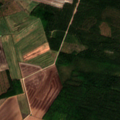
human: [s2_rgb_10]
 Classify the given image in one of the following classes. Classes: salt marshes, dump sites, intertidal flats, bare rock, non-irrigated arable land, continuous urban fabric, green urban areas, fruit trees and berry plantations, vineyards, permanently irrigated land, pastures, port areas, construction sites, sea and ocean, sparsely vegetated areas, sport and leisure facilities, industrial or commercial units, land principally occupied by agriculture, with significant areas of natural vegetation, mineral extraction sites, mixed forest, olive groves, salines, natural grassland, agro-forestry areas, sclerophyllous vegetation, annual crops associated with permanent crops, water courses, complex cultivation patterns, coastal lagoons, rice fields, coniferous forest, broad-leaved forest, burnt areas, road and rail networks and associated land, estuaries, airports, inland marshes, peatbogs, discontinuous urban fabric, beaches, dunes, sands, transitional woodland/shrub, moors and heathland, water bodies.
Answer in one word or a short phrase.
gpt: non-irrigated arable land, coniferous forest, mixed forest